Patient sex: M
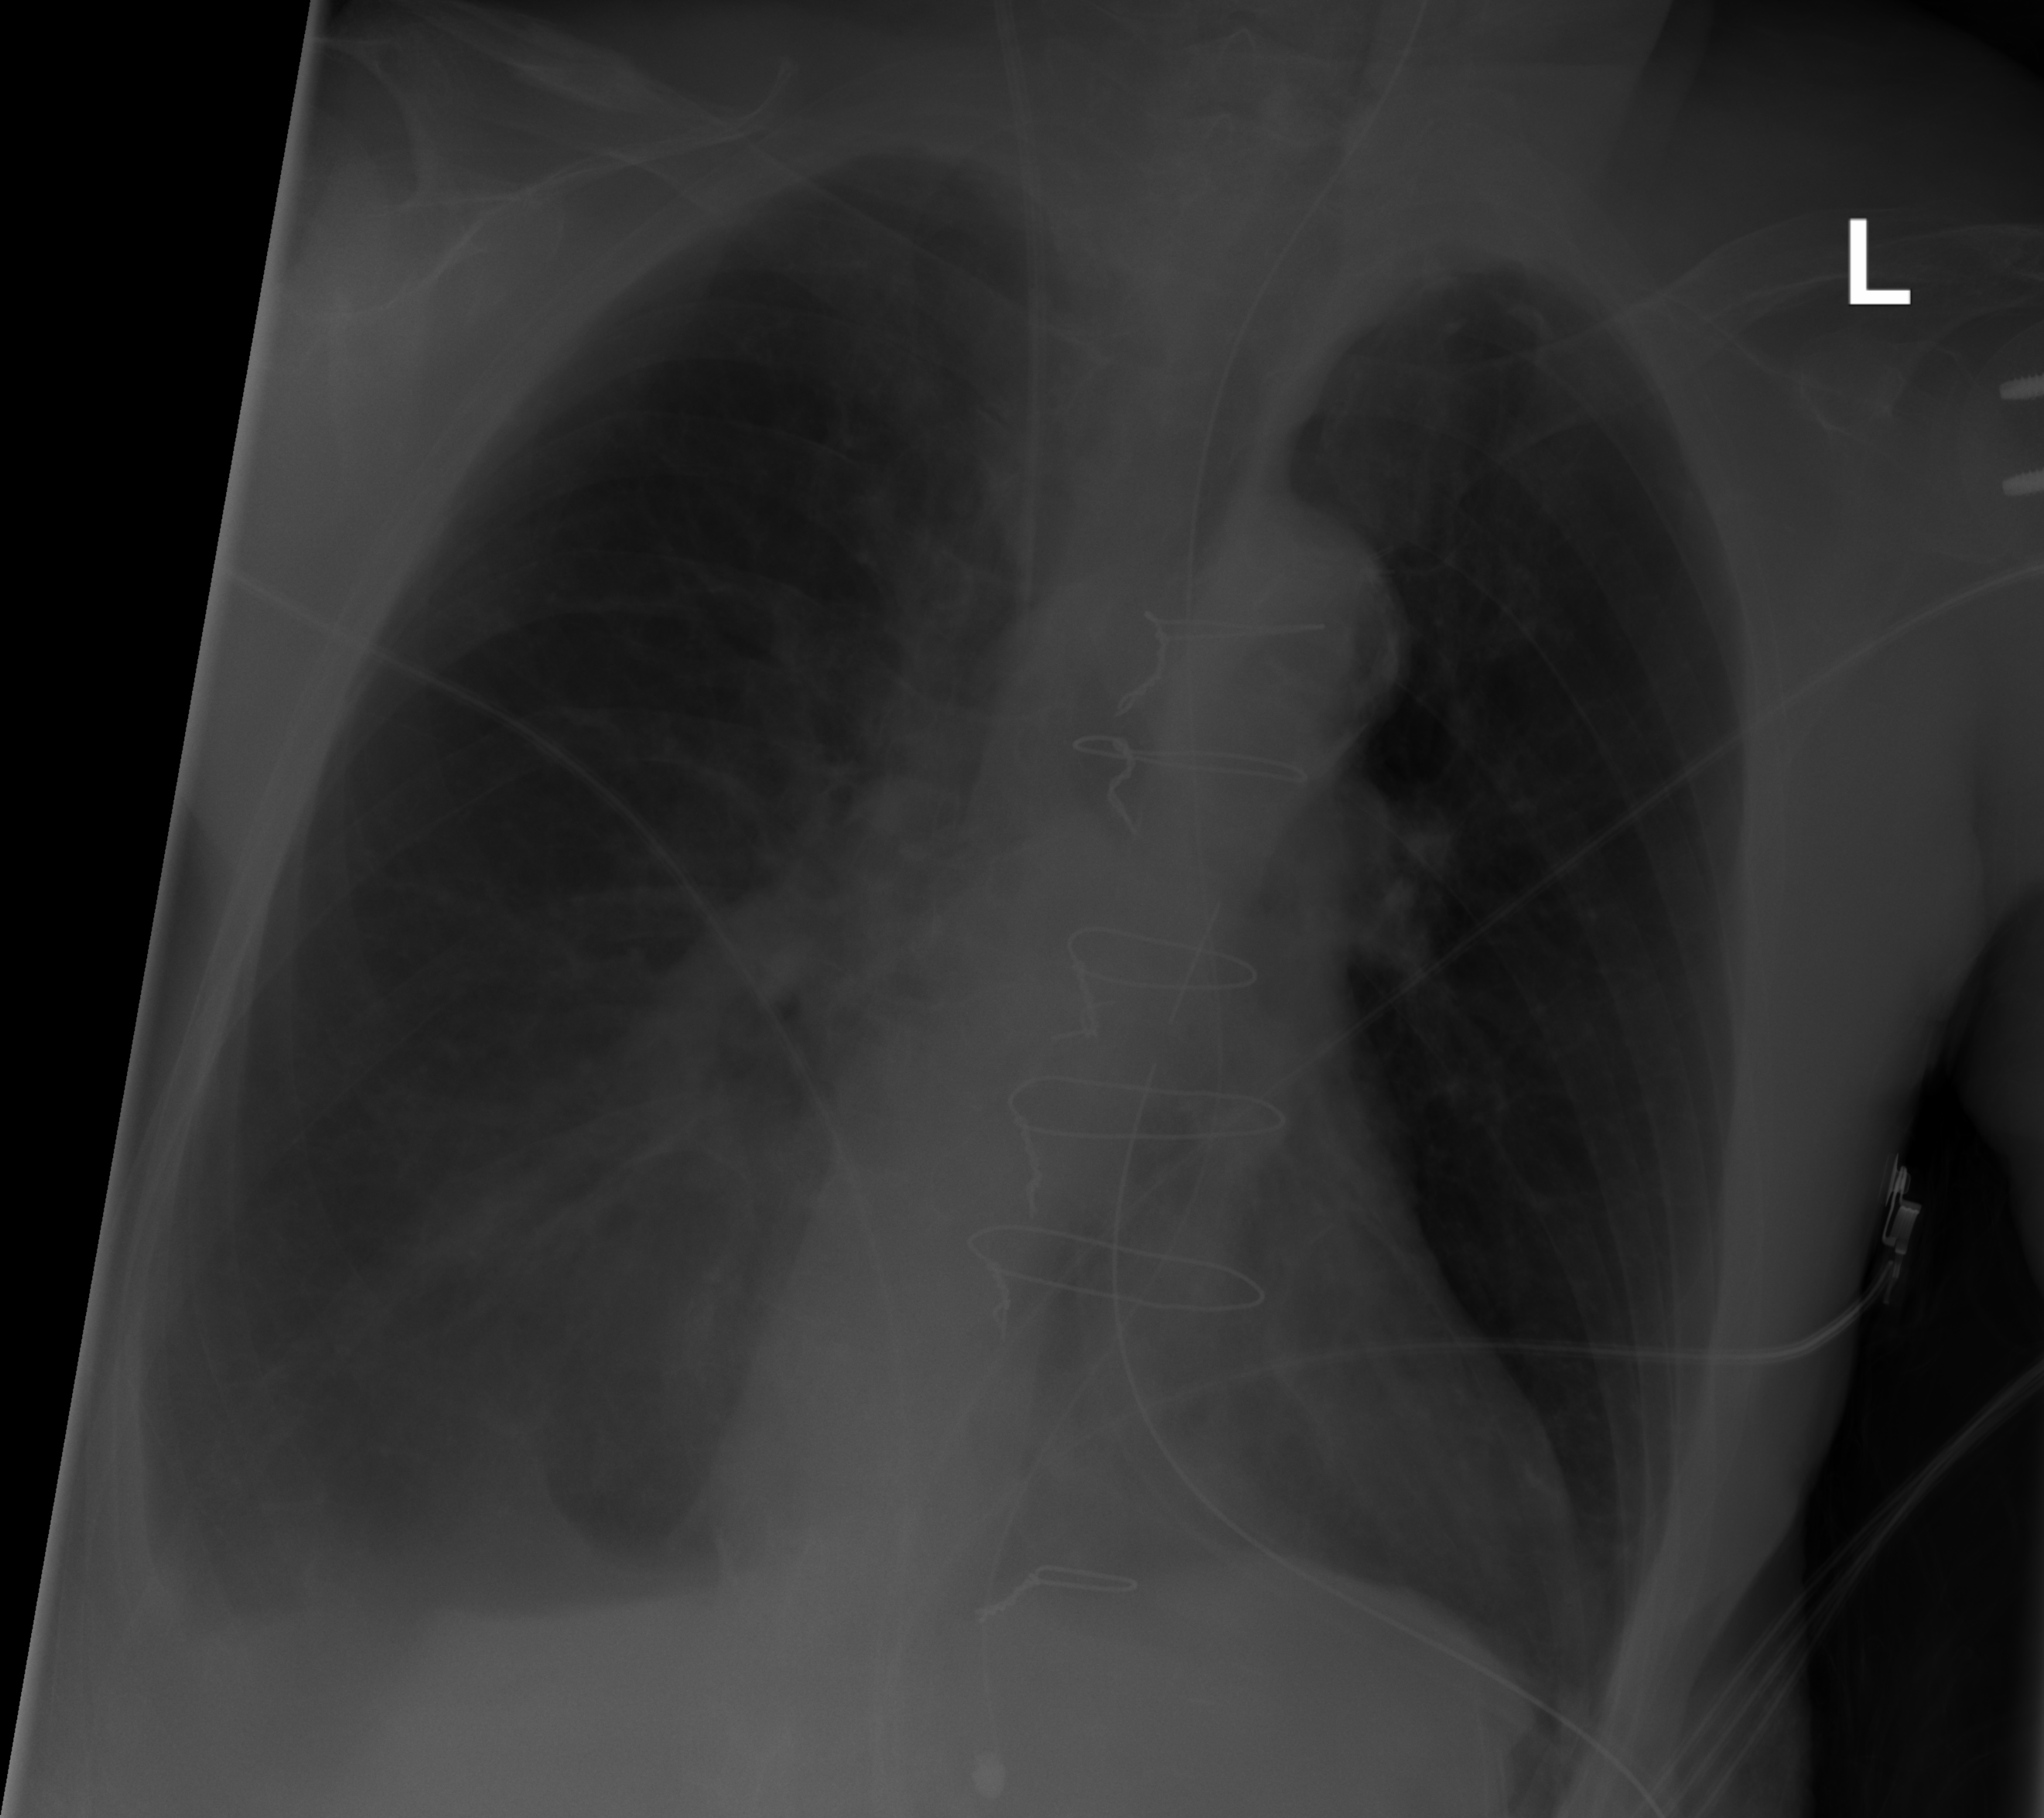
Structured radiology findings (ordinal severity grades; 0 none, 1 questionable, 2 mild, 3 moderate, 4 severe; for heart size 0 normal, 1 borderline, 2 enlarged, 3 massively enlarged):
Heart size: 2
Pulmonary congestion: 0
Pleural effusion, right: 2
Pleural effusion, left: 2
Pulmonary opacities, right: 0
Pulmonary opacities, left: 0
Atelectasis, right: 2
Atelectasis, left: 0